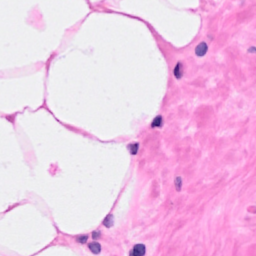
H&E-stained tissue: Breast